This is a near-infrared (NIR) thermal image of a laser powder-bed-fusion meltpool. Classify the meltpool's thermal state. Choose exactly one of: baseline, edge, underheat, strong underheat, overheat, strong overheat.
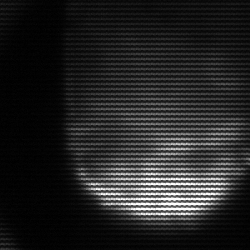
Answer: edge